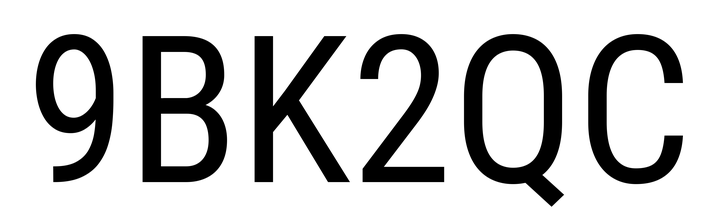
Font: Roboto_Condensed_Regular